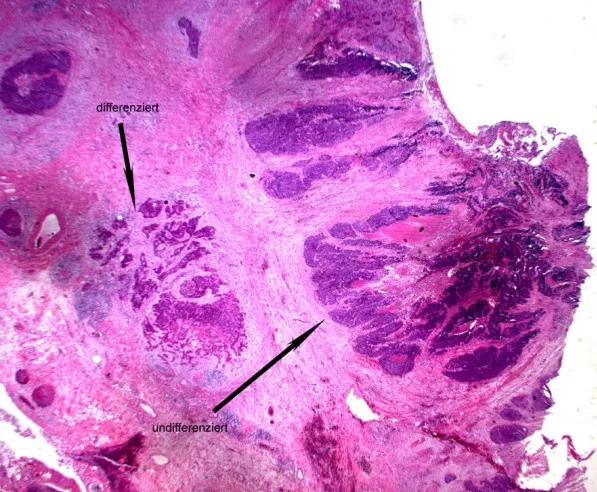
Photomicrograph of specimen showing the esophageal SCC (hematoxylin and eosin x 25).
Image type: pathology (h&e)